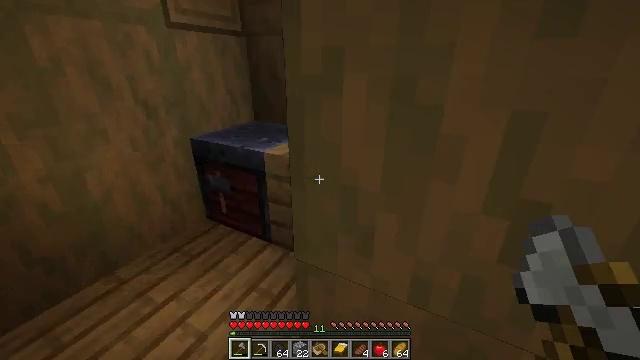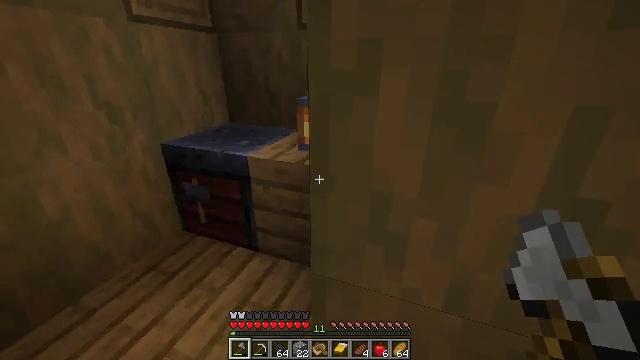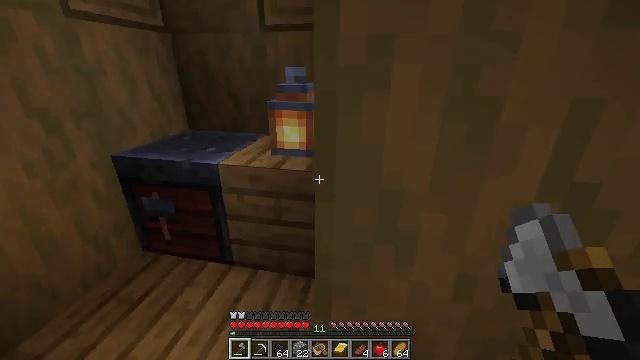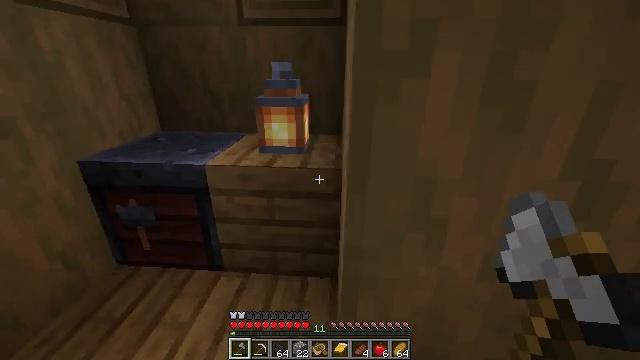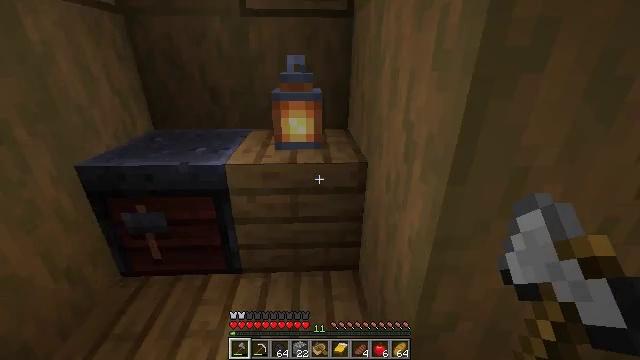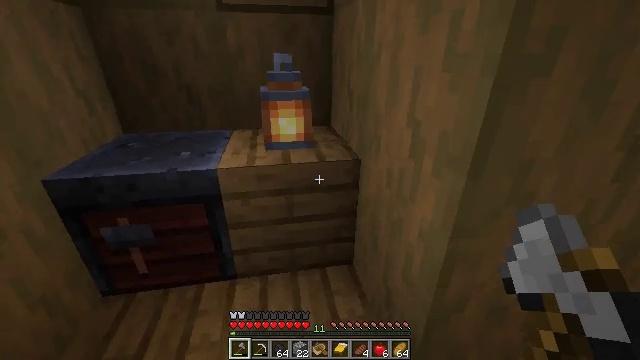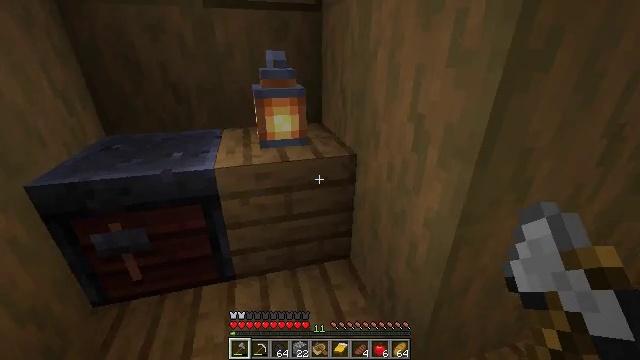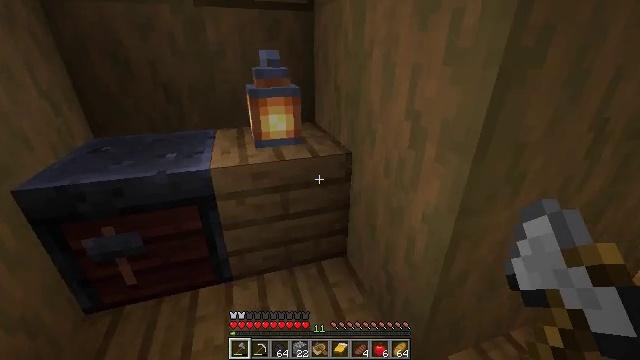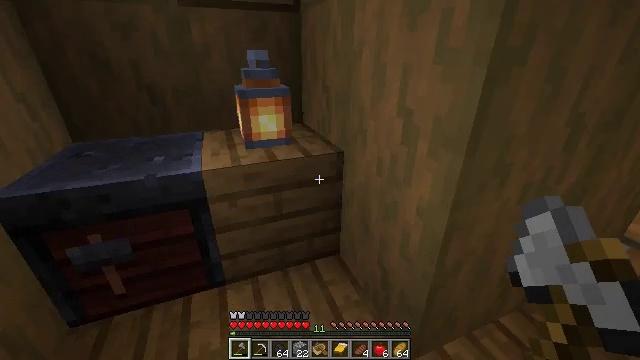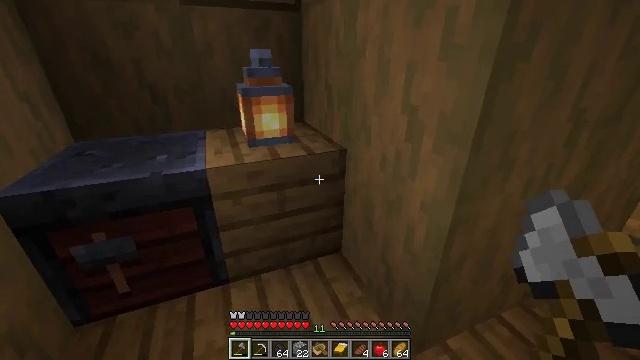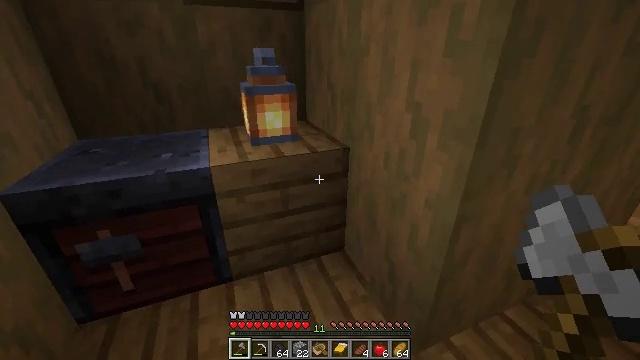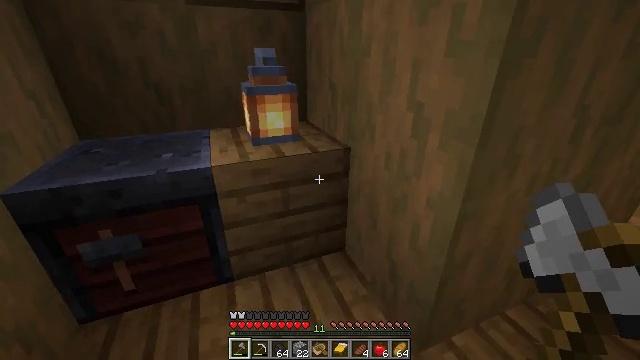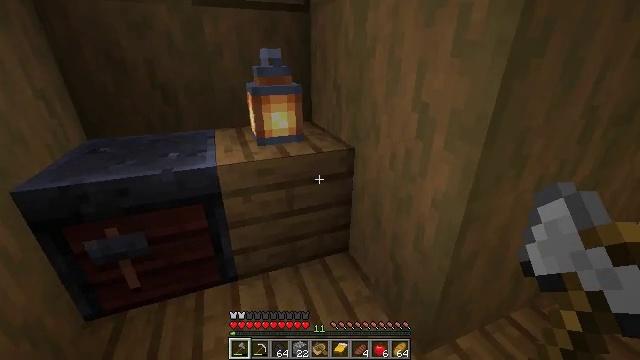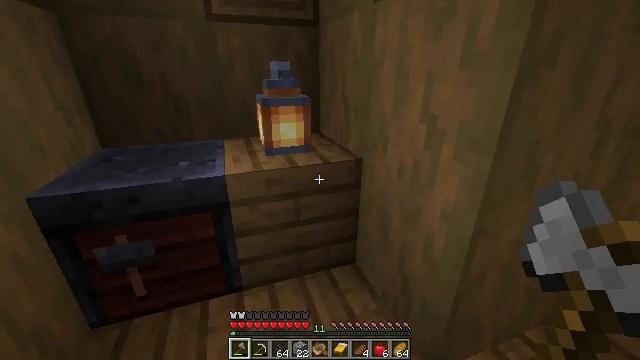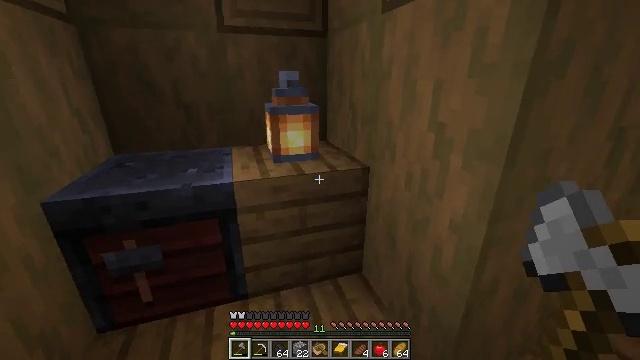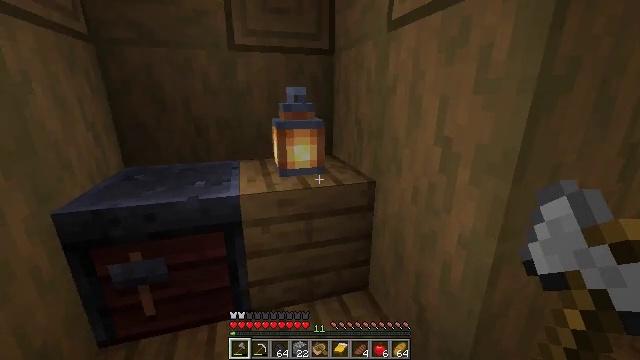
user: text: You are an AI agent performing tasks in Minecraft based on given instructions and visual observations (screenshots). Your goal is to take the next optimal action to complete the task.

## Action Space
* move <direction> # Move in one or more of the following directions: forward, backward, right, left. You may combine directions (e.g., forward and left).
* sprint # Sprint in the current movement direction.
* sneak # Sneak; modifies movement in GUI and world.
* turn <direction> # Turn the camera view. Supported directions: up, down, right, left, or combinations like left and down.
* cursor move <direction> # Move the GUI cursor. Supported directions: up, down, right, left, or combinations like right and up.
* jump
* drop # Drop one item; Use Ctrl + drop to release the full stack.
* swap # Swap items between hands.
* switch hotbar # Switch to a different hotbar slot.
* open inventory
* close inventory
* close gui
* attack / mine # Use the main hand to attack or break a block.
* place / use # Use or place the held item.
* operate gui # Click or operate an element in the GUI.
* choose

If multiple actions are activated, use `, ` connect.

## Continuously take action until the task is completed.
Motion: motion action
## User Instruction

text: Break the lantern to collect it.
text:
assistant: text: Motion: move left, turn right
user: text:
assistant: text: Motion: move left, turn right
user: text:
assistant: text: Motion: move left, turn right
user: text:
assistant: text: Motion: move left, turn right and down
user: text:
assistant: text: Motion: move left, turn right
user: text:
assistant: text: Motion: turn right
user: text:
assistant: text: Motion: turn right
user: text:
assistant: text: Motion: turn right
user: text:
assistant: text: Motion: no_op
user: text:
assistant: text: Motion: no_op
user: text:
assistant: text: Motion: no_op
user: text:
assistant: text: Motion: no_op
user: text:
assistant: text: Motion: turn left and up
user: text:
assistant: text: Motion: turn left and up
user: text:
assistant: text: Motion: turn left and up
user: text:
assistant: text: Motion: turn left and up
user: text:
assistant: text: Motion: turn up
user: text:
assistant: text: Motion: no_op
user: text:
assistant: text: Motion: no_op
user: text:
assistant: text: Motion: turn left
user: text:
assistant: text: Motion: turn left and down
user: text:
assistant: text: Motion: no_op
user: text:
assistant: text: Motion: no_op
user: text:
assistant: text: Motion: no_op
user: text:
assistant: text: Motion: no_op
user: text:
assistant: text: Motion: turn left
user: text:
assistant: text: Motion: turn left and down
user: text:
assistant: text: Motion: turn left and down
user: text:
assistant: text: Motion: turn left and down
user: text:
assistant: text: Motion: use / place